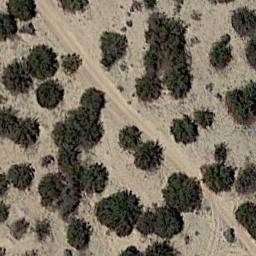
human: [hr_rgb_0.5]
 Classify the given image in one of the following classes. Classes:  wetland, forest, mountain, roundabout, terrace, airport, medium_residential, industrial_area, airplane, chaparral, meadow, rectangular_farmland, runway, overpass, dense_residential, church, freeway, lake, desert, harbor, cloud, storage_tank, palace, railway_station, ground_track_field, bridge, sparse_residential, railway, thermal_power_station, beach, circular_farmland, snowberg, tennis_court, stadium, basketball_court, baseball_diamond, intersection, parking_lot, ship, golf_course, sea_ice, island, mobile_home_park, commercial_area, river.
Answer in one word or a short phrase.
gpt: chaparral